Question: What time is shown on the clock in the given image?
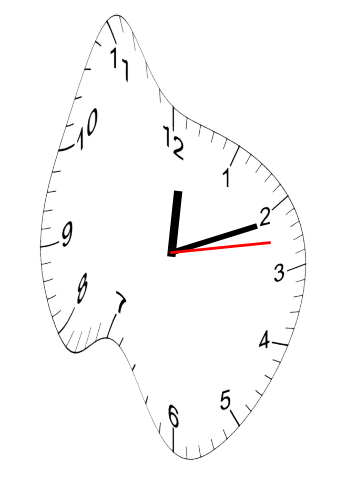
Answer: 12:11:13